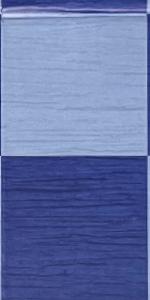
Label: Empty